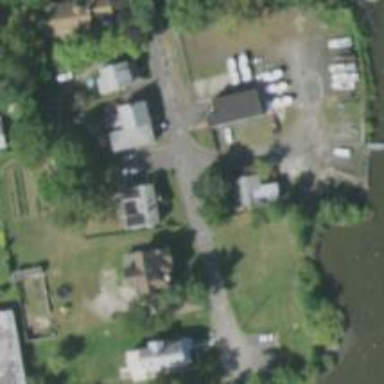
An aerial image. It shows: Boatyard along the waterway.